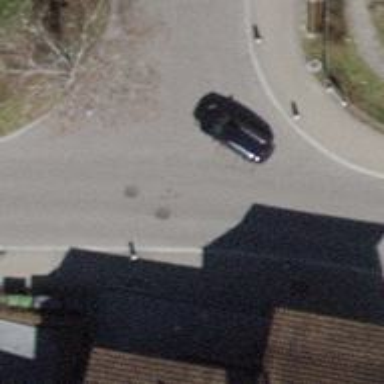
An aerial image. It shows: Table-style traffic calming feature.